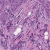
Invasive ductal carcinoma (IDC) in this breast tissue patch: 1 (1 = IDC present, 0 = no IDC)